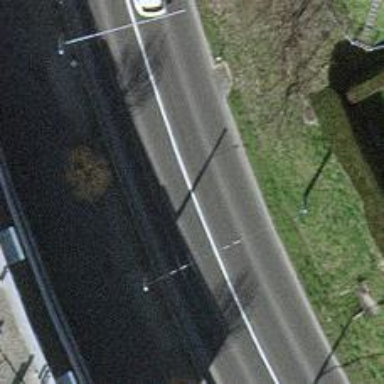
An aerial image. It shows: Secondary road with asphalt surface and trolley wire.